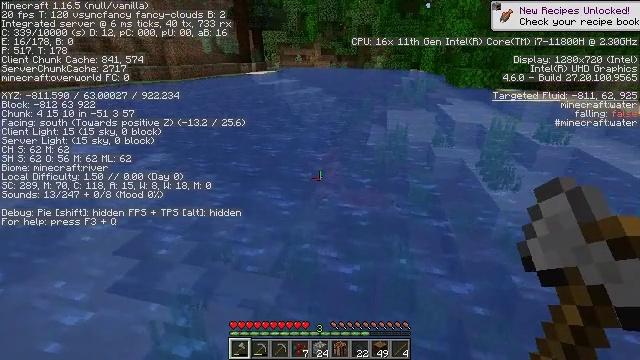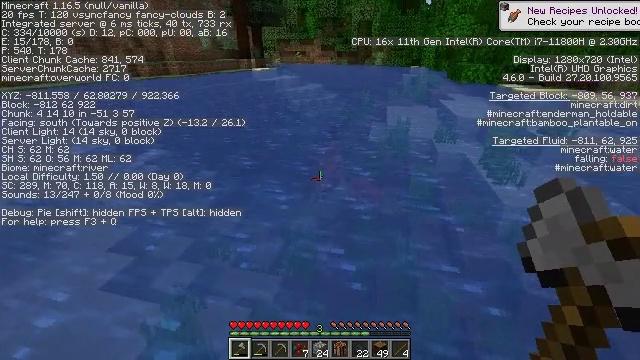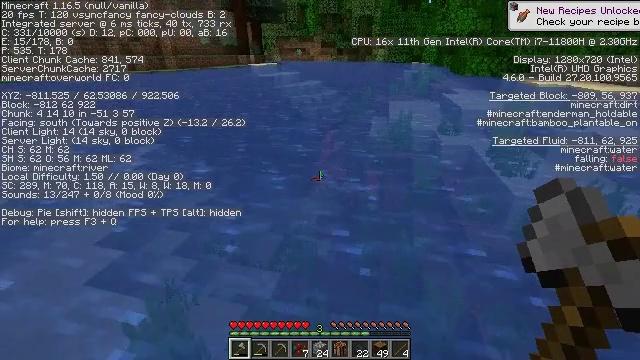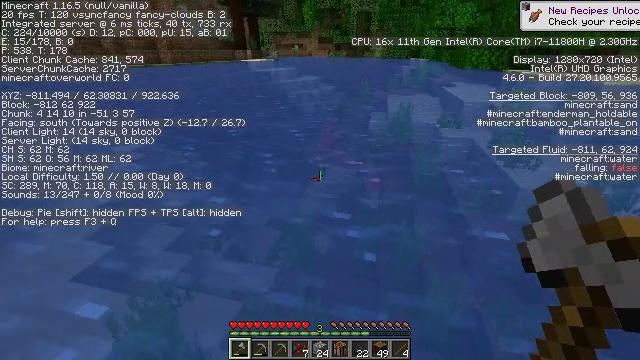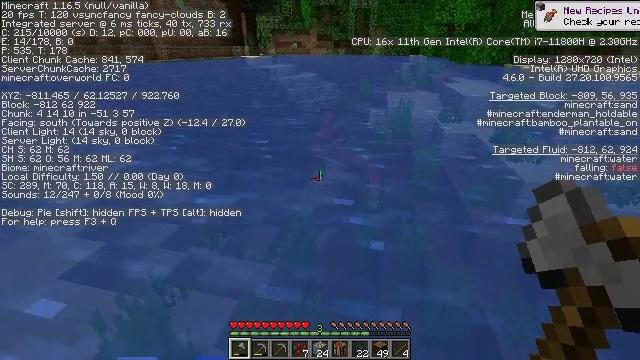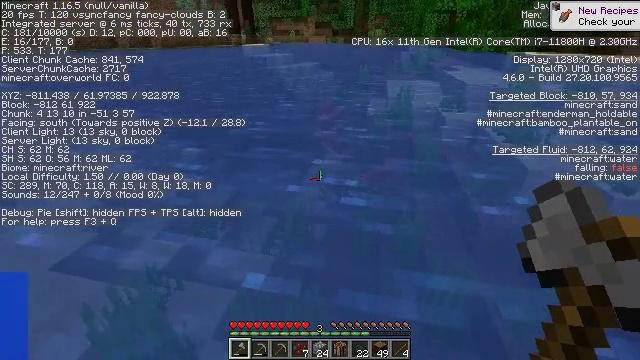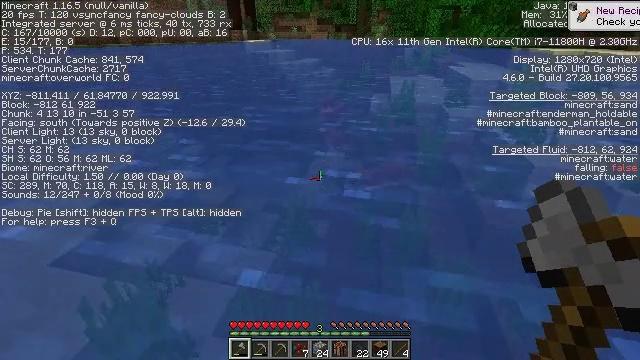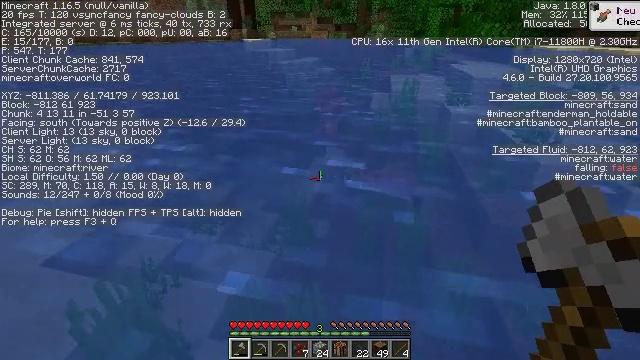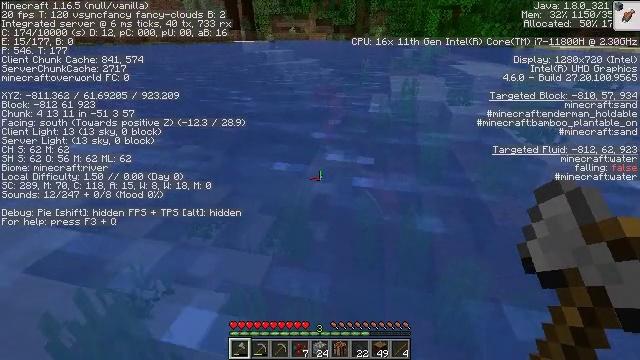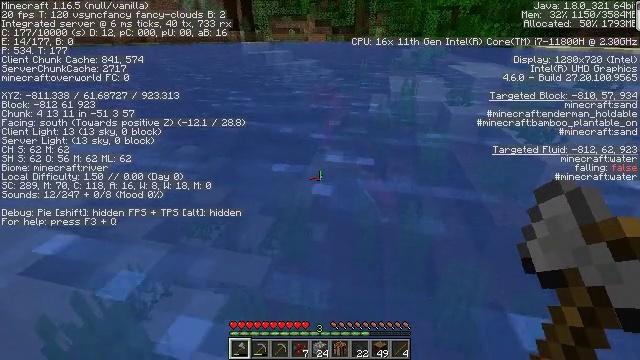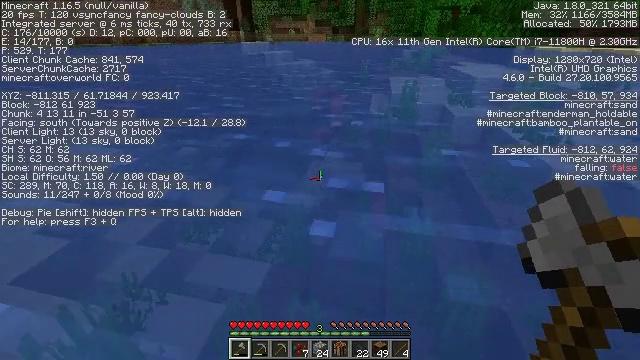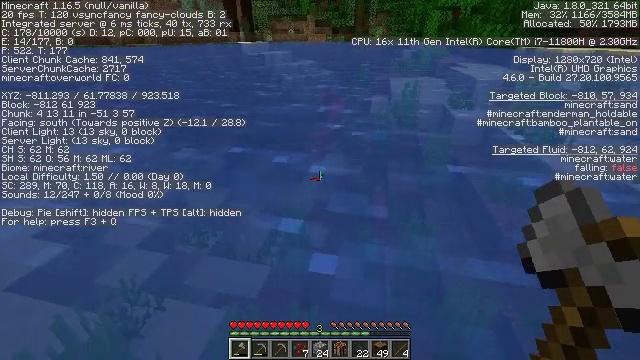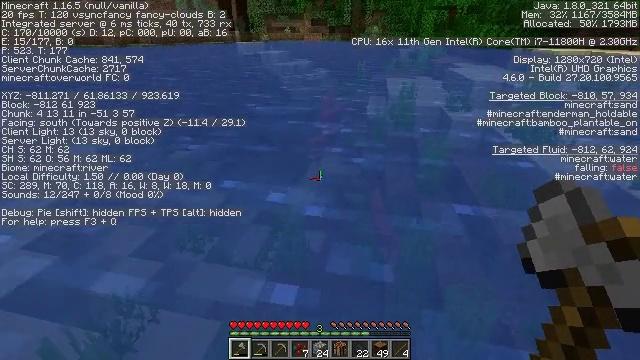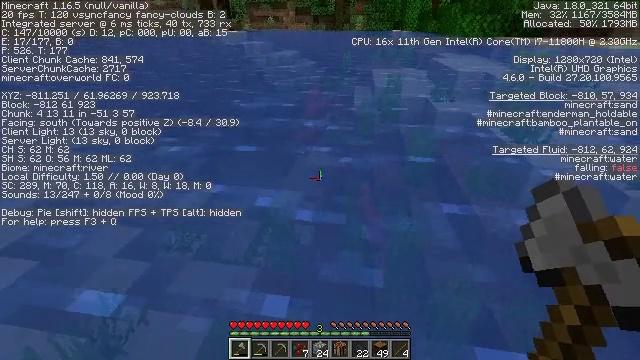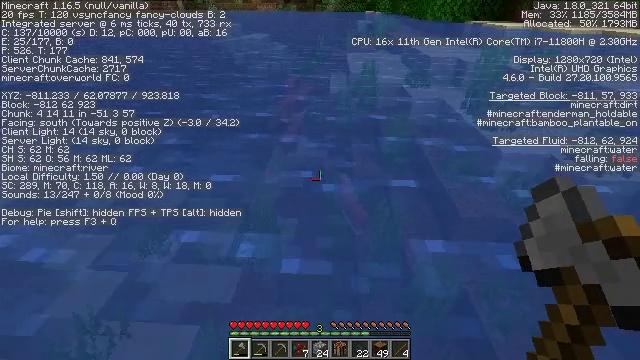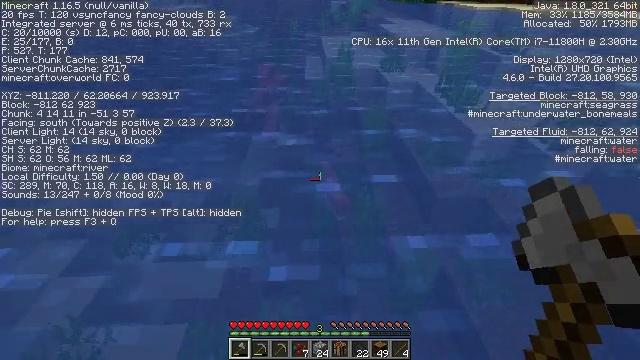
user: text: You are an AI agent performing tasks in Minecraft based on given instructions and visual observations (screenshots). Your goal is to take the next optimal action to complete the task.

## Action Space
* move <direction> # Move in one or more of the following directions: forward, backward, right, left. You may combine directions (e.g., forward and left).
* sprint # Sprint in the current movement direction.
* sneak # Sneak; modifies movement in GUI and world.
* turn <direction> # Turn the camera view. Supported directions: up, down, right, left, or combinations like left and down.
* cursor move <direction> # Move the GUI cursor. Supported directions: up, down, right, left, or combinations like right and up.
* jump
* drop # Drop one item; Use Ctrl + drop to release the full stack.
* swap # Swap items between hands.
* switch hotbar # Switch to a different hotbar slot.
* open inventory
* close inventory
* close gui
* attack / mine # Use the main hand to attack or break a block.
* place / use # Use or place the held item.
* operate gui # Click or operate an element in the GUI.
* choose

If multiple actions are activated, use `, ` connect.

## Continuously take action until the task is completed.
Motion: motion action
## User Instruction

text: Hunt a salmon.
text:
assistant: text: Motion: move forward
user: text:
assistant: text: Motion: move forward
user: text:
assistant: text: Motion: move forward
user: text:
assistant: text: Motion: move forward
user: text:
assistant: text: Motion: move forward, turn down
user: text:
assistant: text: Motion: move forward
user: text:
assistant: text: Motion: move forward
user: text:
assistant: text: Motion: move forward, jump
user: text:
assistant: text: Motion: move forward, jump
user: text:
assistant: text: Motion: move forward, jump
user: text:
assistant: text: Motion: move forward, jump
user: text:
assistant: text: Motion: move forward, jump
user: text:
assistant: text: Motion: move forward, turn right and down, jump
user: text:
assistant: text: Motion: move forward, turn right and down, jump
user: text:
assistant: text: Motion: move forward, turn right and down, jump
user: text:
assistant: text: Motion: move forward, turn right and down, jump
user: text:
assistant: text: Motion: move forward, turn down, jump
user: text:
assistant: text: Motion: move forward, turn left and down, jump
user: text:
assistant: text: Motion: move forward, turn down, jump
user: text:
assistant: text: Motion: move forward, turn down
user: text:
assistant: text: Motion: move forward, attack / mine
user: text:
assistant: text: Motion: move forward, attack / mine
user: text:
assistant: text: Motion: move forward, attack / mine
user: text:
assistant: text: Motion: turn right, attack / mine
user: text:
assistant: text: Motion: turn right
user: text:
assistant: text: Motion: no_op
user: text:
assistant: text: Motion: turn left and up
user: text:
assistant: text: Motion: move forward, turn left and up
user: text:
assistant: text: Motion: move forward, turn left and up
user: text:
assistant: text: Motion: move forward, turn left and up